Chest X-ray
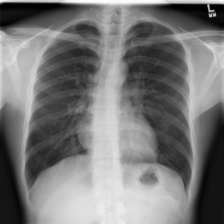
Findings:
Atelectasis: negative
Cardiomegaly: negative
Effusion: negative
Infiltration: negative
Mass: negative
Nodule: negative
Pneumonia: negative
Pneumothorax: negative
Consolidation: negative
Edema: negative
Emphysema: negative
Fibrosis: negative
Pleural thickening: negative
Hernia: negative